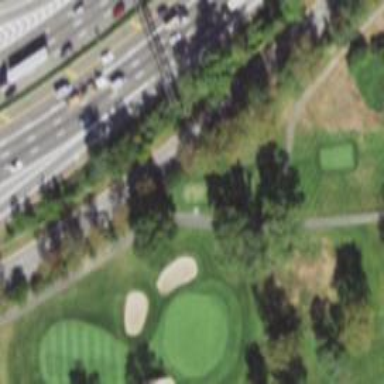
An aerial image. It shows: Pathway for golfing.